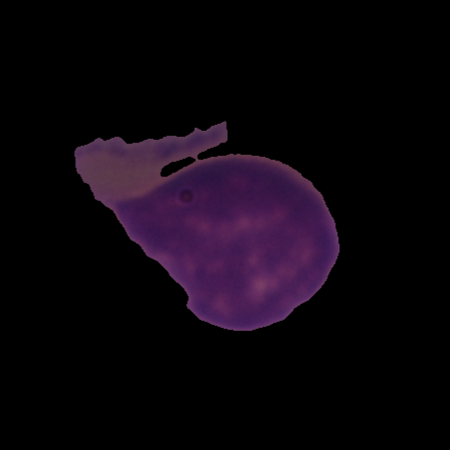
Label: healthy